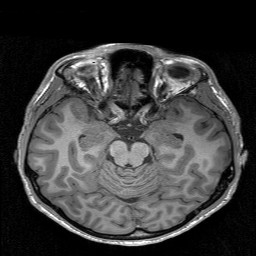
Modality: T1w
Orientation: coronal
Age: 25
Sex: male
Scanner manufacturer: siemens
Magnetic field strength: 3 T
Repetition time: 1.9 s
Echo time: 0.00226 s